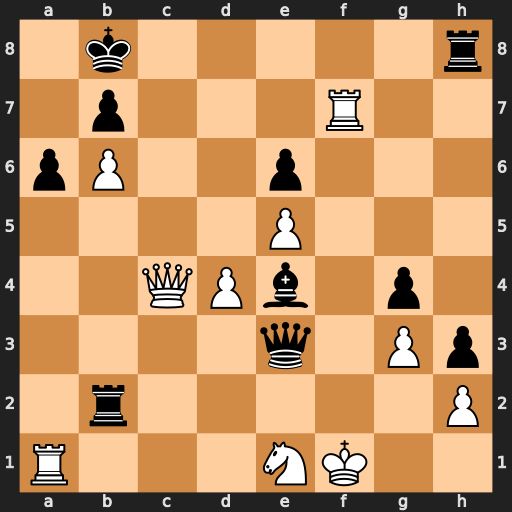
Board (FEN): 1k5r/1p3R2/pP2p3/4P3/2QPb1p1/4q1Pp/1r5P/R3NK2
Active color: w
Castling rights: -
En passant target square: -
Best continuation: Qc7+ Ka8 Rxa6+ bxa6 Qa7#